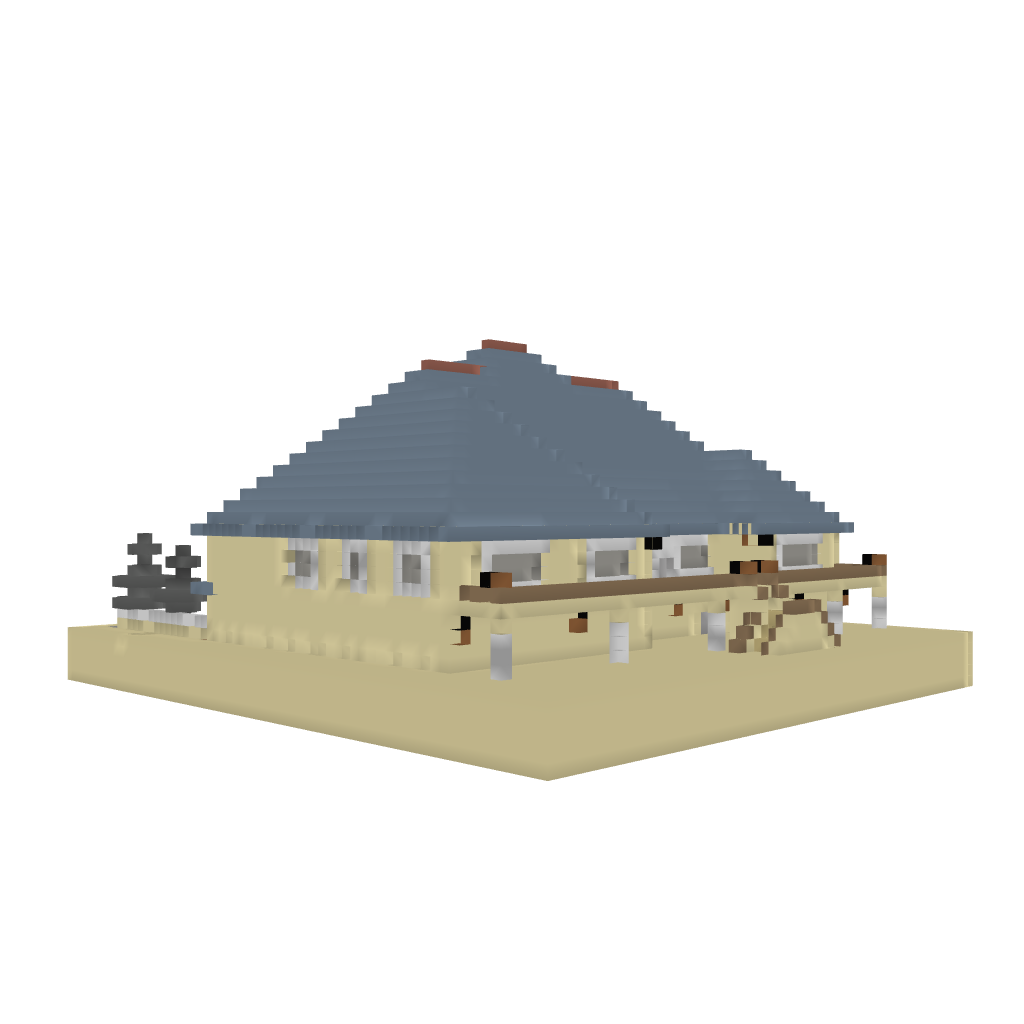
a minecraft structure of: My Villa